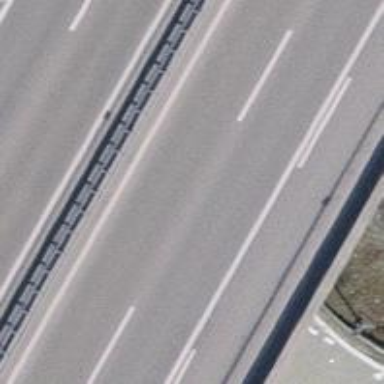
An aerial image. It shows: Asphalt bridge over motorway.